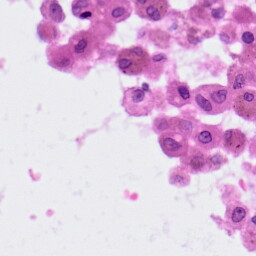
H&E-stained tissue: Lung